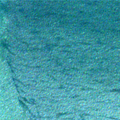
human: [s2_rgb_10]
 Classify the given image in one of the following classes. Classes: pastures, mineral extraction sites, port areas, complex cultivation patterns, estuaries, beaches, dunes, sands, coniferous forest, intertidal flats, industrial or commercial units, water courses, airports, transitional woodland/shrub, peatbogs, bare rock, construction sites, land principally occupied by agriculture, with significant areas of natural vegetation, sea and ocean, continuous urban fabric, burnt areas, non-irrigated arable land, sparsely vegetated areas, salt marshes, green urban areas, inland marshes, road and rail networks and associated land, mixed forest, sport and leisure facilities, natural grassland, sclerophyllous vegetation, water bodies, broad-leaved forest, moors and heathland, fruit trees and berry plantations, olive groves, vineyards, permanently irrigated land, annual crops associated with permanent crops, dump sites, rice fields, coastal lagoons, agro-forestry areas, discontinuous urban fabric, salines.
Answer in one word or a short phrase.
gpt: sea and ocean